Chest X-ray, PA view. Patient: 67 years old, sex F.
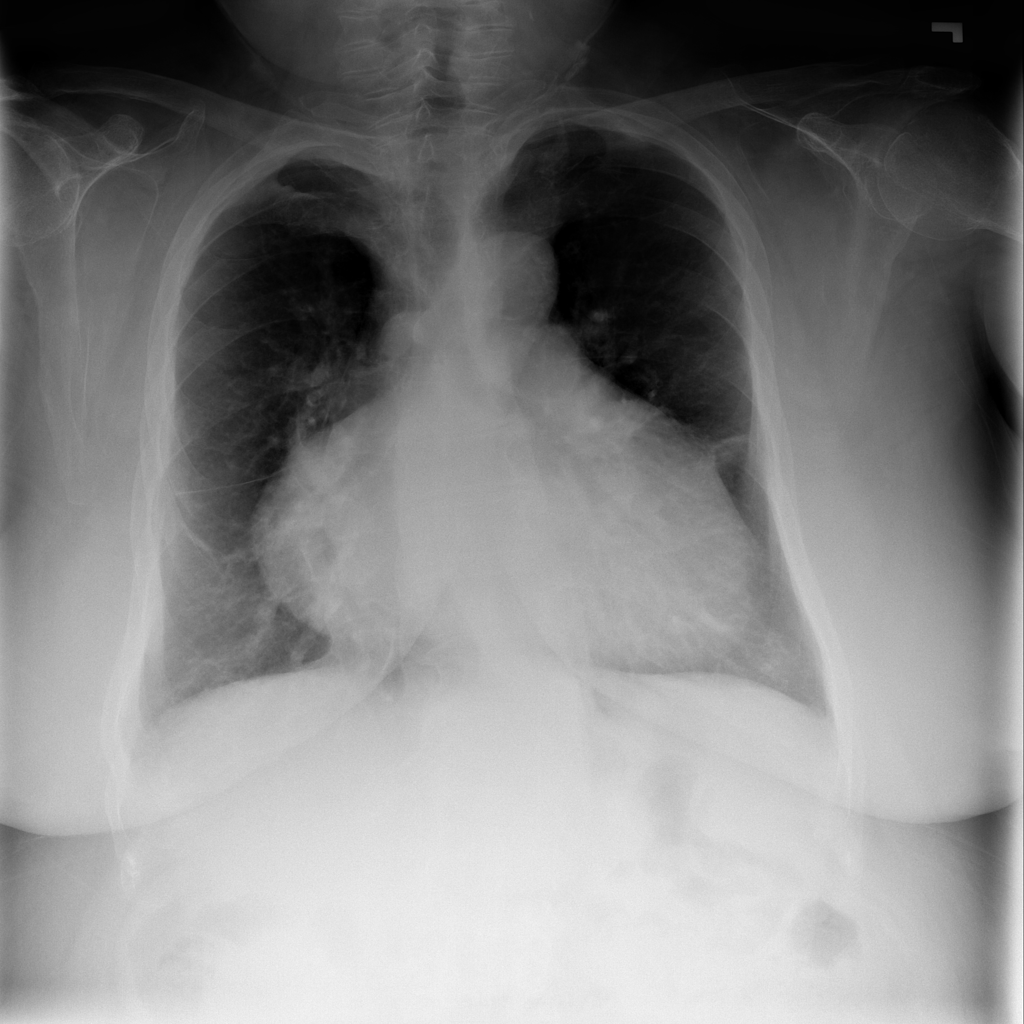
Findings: No Finding